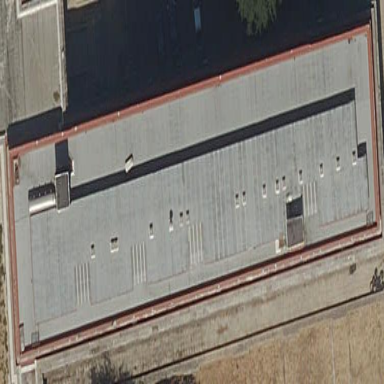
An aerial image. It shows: Part of building.